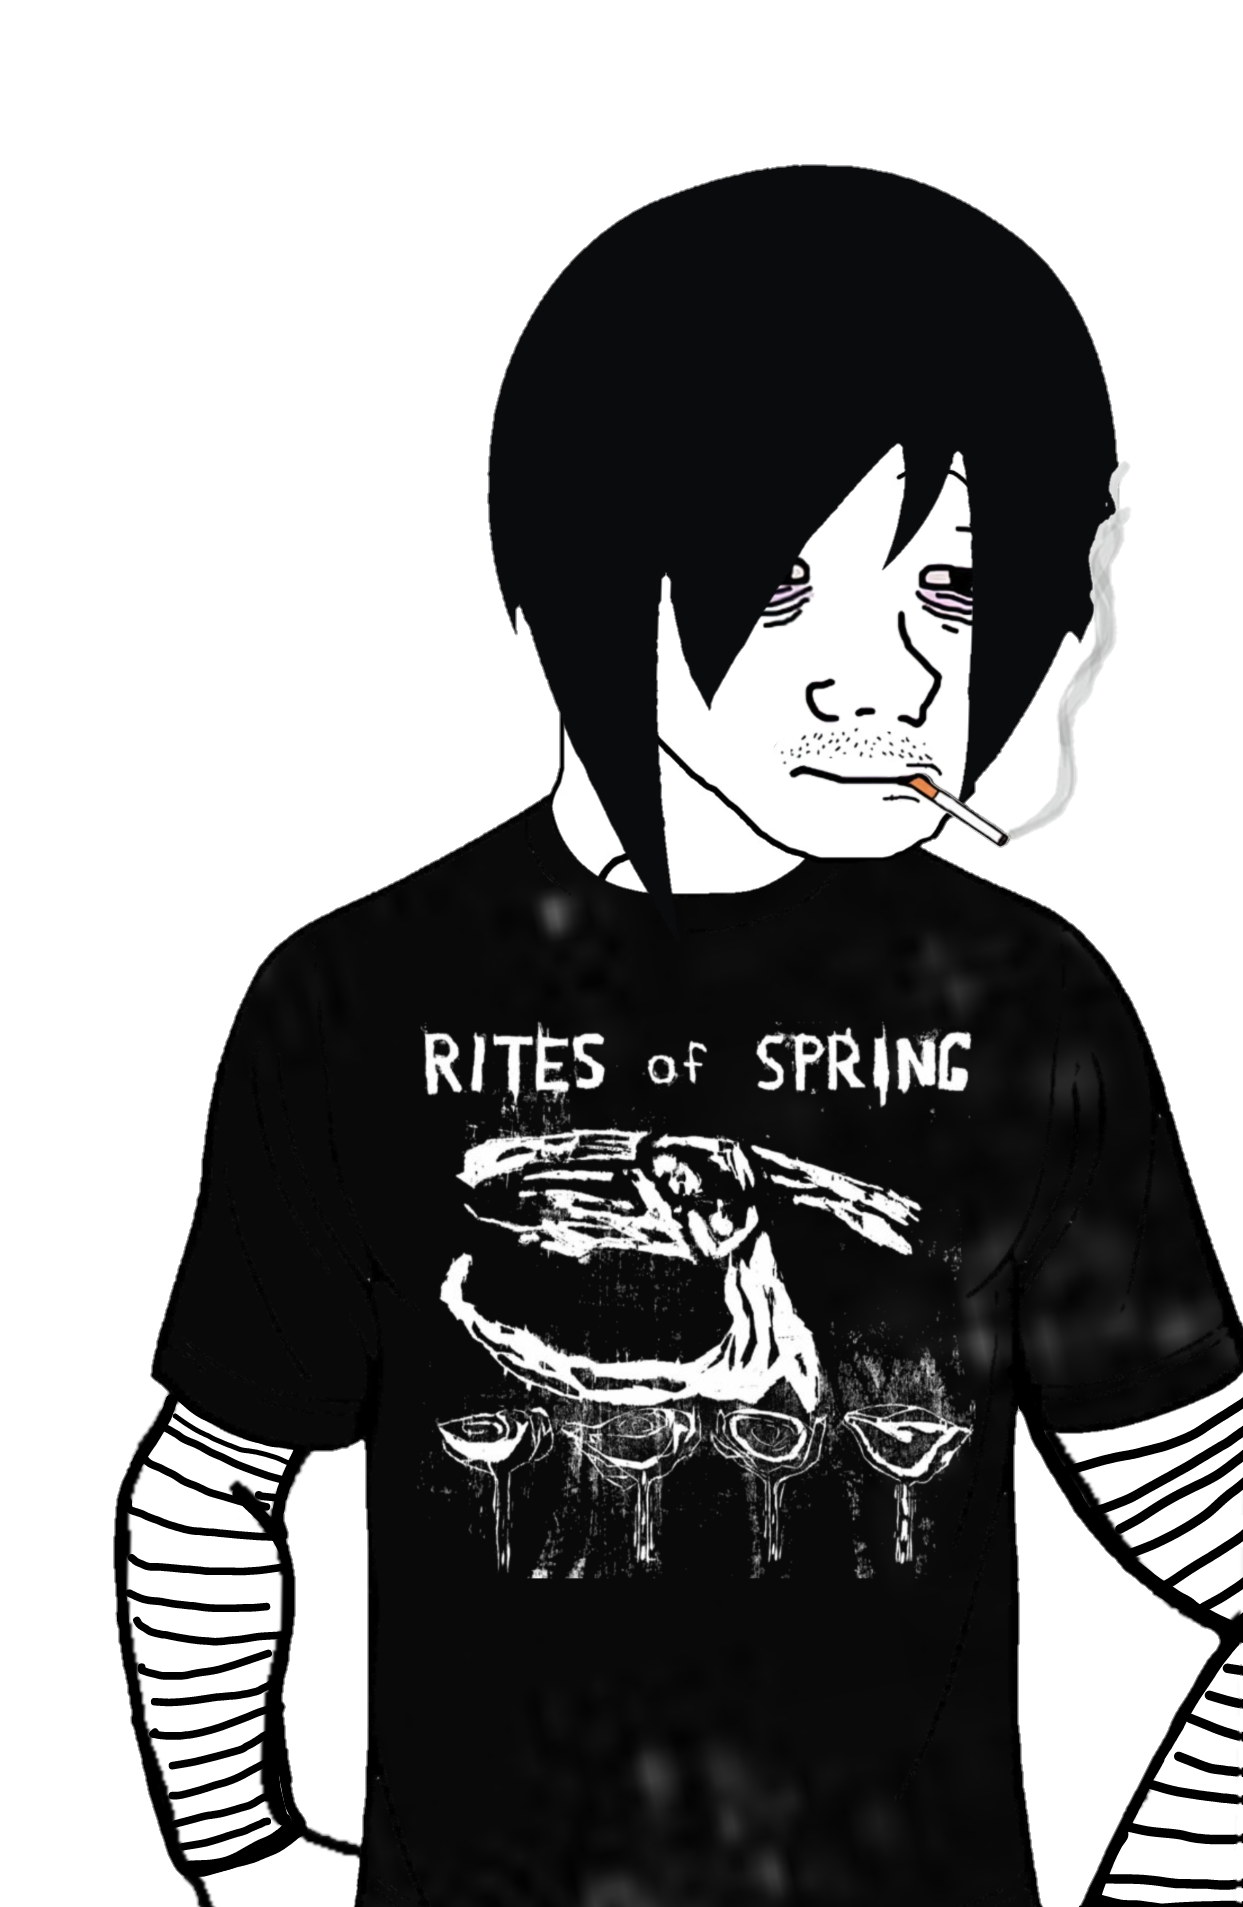
Label: 5_Doomer